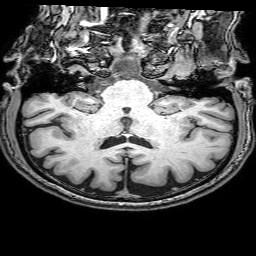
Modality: T1w
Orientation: sagittal
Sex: male
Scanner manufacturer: philips
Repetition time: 0.008164 s
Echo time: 0.00374 s